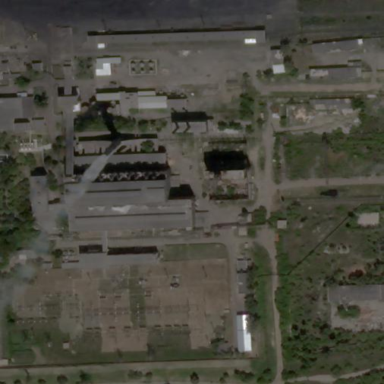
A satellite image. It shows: Industrial area with coal power plant.